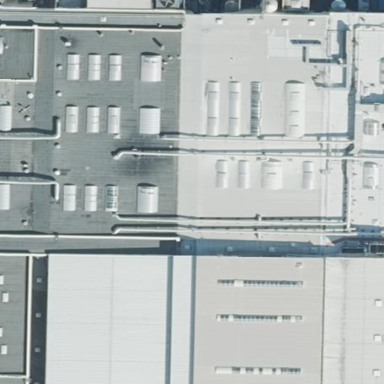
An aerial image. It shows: Industrial building.